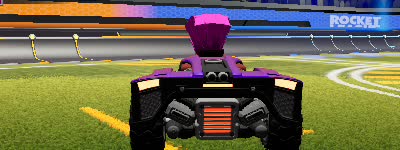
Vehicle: breakout